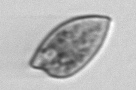
Label: Prorocentrum_dentatum